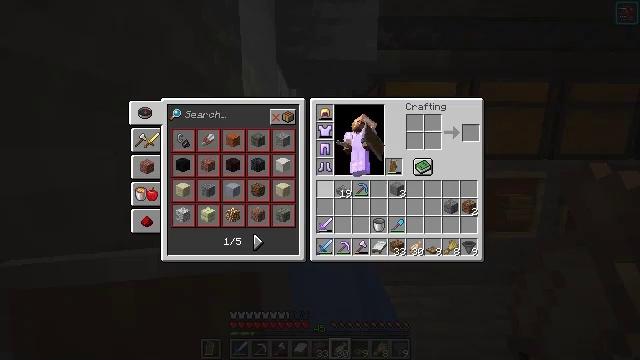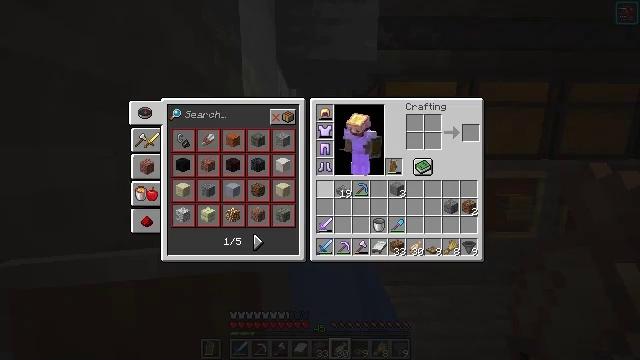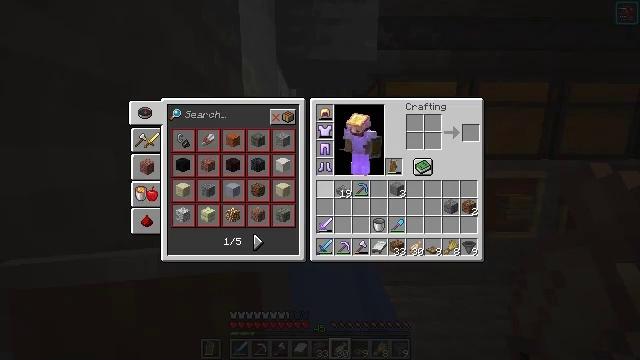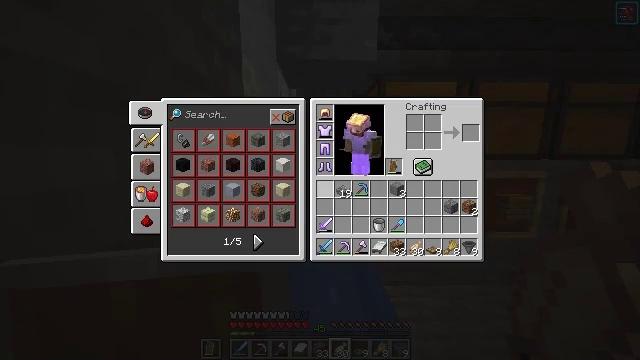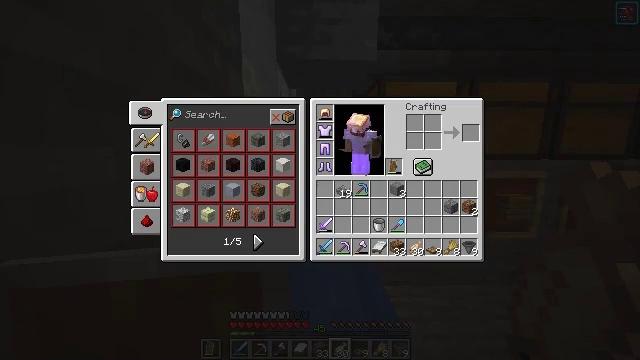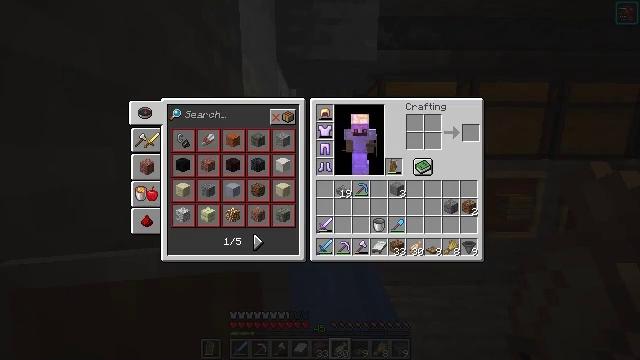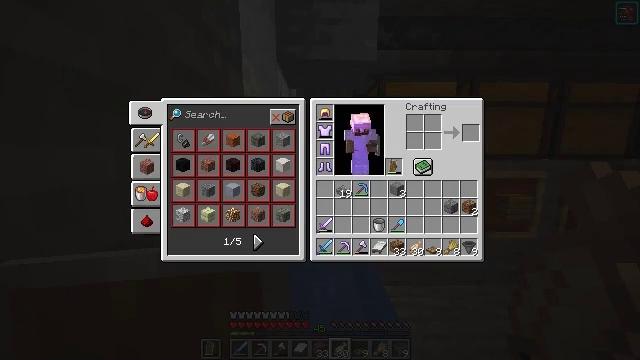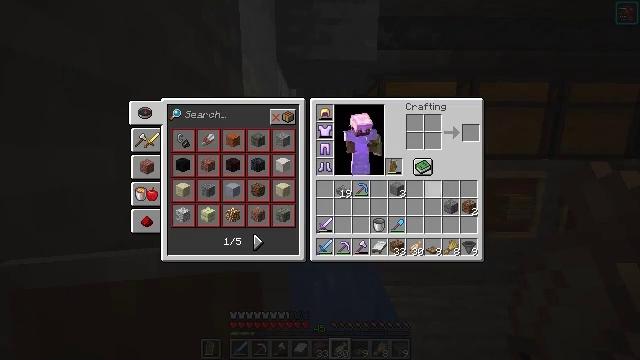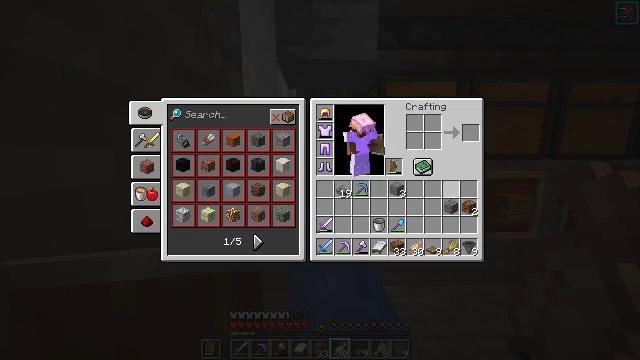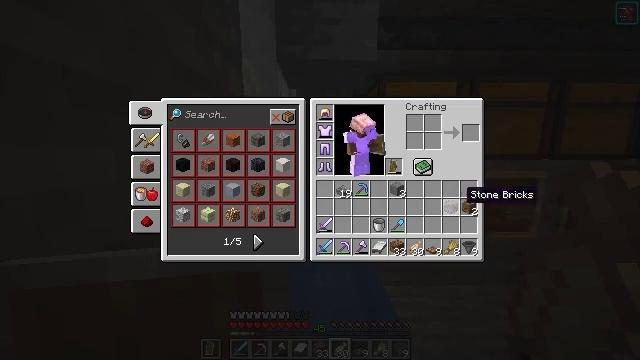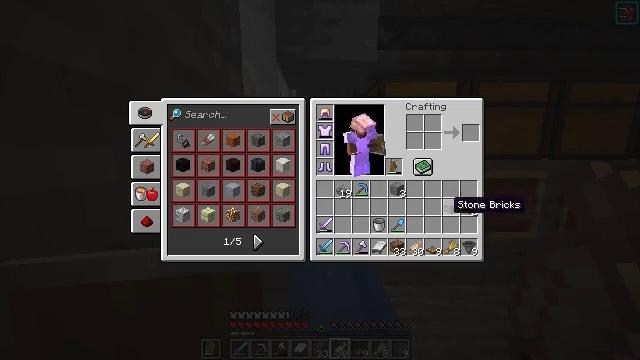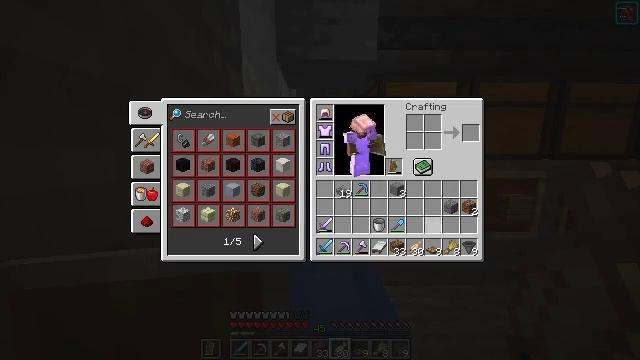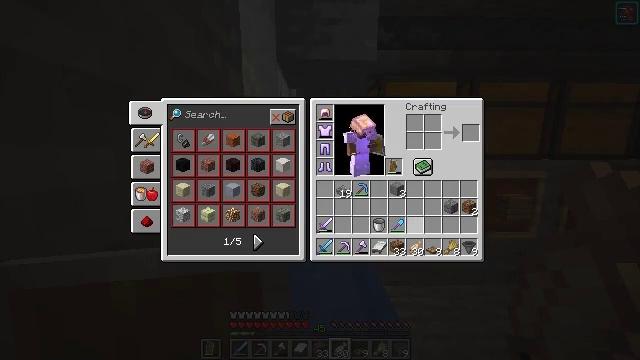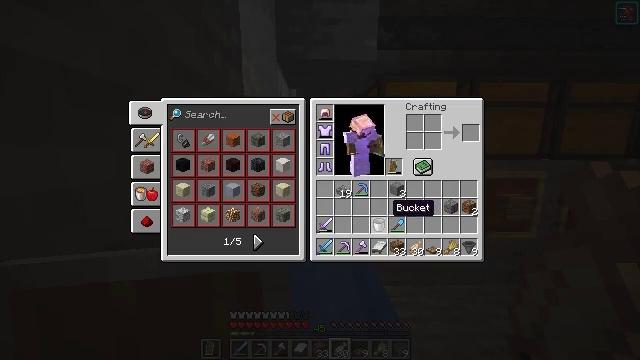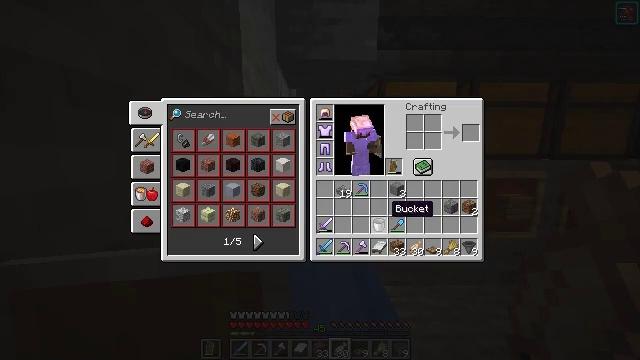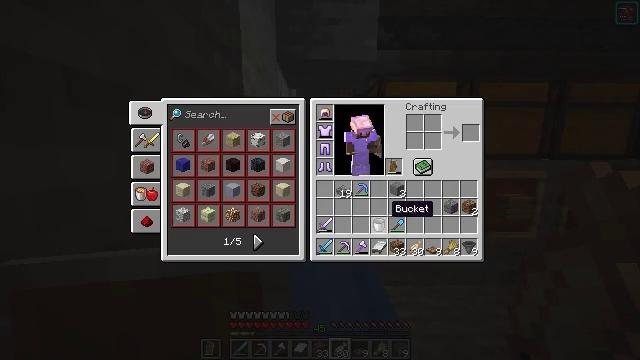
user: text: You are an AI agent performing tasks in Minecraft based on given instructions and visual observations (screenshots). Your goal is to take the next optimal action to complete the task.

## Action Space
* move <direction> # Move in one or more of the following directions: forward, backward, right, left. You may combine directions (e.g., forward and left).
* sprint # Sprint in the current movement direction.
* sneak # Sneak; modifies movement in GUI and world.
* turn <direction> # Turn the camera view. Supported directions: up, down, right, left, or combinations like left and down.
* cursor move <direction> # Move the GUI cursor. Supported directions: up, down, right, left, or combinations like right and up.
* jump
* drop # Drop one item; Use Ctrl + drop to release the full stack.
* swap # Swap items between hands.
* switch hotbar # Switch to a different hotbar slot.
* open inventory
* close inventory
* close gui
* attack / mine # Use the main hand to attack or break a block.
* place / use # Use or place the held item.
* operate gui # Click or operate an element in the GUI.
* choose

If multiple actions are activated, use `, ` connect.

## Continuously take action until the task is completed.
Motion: motion action
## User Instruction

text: Remove a bucket from the inventory.
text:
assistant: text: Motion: open inventory
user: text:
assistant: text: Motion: no_op
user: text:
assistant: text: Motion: no_op
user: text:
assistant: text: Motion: cursor move right and up
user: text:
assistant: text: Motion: cursor move right
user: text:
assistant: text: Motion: cursor move right and down
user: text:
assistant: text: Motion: cursor move right and down
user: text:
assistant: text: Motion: cursor move right and down
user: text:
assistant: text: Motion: cursor move right
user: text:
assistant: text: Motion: cursor move left and down
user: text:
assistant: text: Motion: cursor move left
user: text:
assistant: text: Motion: cursor move left
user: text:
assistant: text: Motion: cursor move left
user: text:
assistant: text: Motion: no_op
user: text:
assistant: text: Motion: no_op
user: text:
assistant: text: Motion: no_op
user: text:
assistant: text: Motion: no_op
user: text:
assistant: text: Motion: operate gui
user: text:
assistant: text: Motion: cursor move up
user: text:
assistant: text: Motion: cursor move left and up
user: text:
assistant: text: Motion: cursor move left and up
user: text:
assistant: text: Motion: cursor move left and up
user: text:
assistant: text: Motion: cursor move left and up
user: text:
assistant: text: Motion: no_op
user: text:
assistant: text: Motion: no_op
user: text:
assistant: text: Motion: no_op
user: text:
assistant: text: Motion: operate gui
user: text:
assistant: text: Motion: operate gui
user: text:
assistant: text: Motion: no_op
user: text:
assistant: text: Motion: close inventory